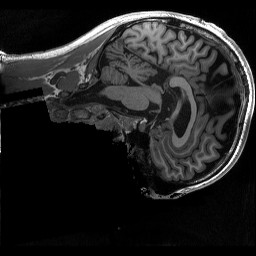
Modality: T1w
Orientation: sagittal
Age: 25
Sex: male
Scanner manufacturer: siemens
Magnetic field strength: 3 T
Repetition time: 2.3 s
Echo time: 0.00298 s